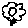
Label: flower